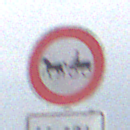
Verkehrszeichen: VerbotGespannfuhrwerke
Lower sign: ZeitangabenOhneBeschraenkungAufWochentage1
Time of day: Midday
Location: Outdoor (Nature)
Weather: PartlyCloudy
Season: NotSpecified
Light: Natural